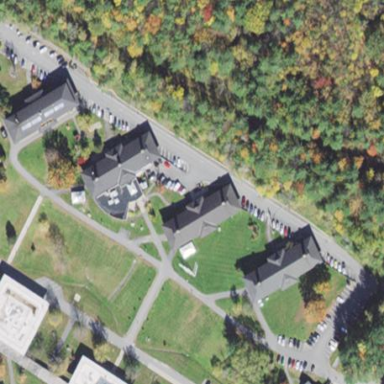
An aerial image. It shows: Paved parking area.